Field crop: tomato
Growth stage: 1
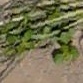
Species: portulaca